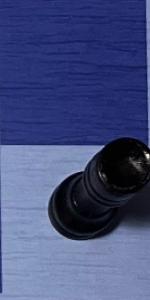
Label: Rook_Black